Group 1:
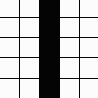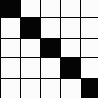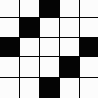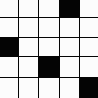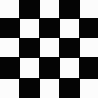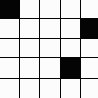
Group 2:
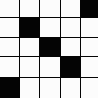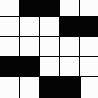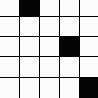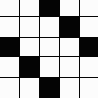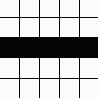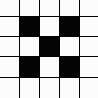
Rule separating the two groups: Scanning left-to-right, top-to-bottom, each filled box is separated from the next filled box by the same number of empty boxes vs. not so.
Concepts: all, color, filled, outlined_filled, same, same_number, subtraction, texture, wrapping_around_bounding_box
Author: Matthew J. Howells